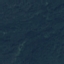
Land use / land cover: Forest